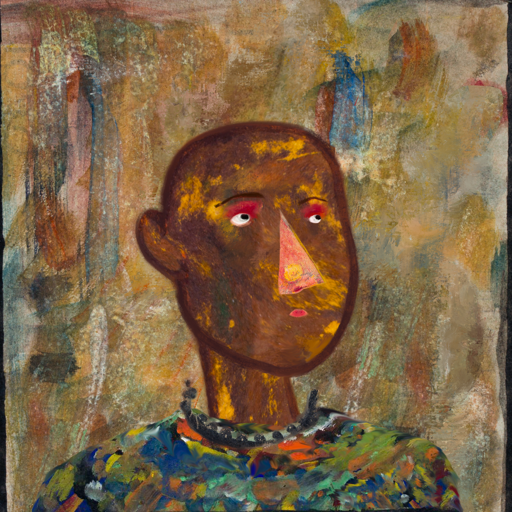
Background: Pipe, Head And Neck Side: Comrade, Face Side: Irani, Bust: An_Impression, Hair Side: Blank, Head Accessory: Blank, Second Necklace: Blank, Necklace: Childish, Baby: Blank